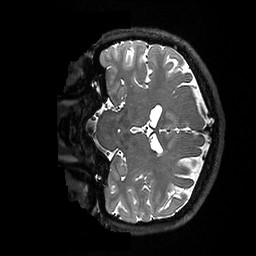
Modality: T2w
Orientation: coronal
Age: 32
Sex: female
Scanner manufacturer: ge
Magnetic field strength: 3 T
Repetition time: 3.202 s
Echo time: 0.06629 s